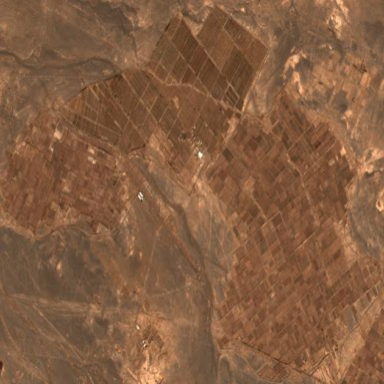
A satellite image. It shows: Orchard filled with pistachio trees.